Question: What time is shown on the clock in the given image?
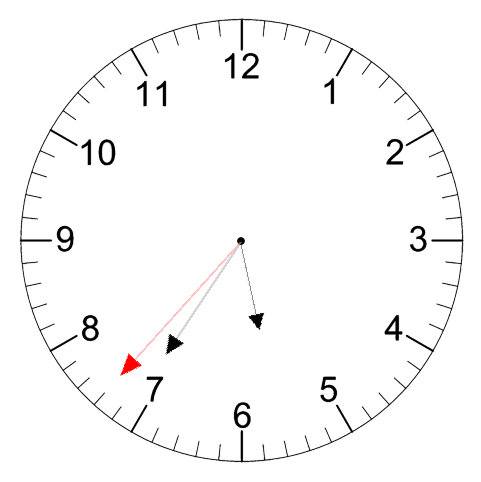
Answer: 05:35:37